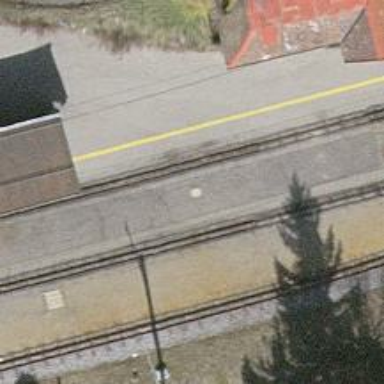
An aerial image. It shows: Public transport stop position.